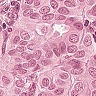
Metastatic tissue present: yes